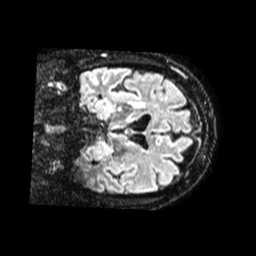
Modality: FLAIR
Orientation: coronal
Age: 60
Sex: female
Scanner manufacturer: philips
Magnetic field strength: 1.5 T
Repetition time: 4.8 s
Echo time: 0.3539 s